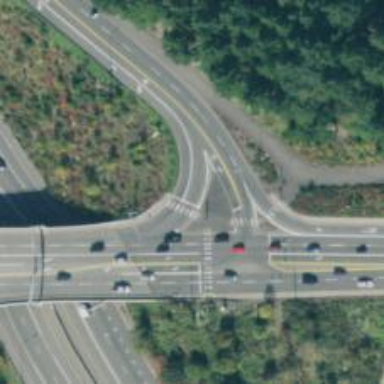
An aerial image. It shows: Secondary link road.